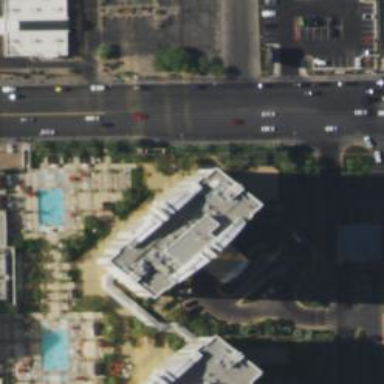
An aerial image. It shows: Hotel building.